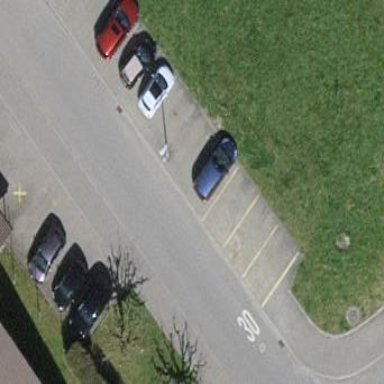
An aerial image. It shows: Parking area.